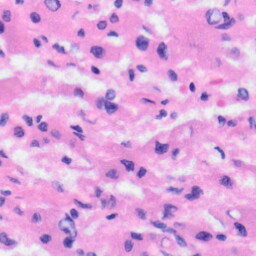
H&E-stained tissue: Liver